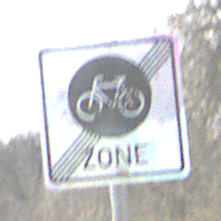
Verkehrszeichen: EndeFahrradzone
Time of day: MorningAfternoon
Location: Outdoor (Suburban)
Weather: PartlyCloudy
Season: NotSpecified
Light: Natural